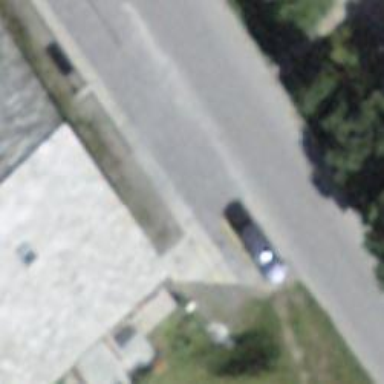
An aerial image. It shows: Car wash facility.